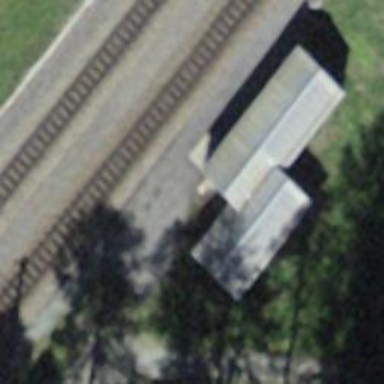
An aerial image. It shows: Railway service station.